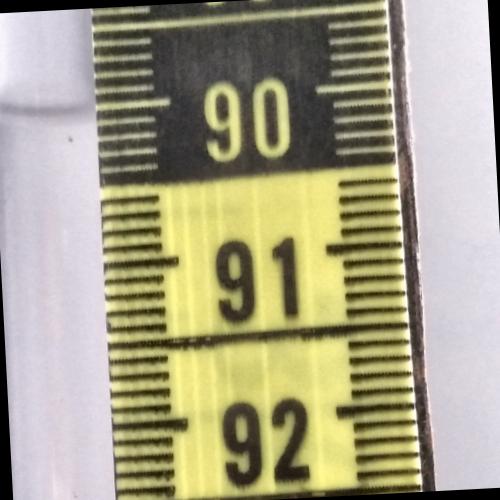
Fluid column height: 90.0 cm